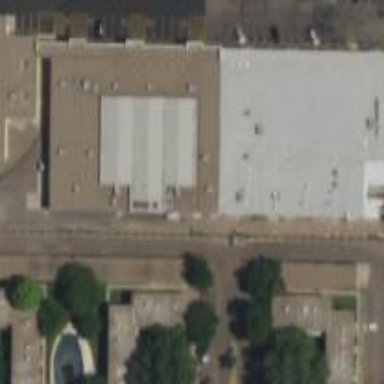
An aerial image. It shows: Retail building.